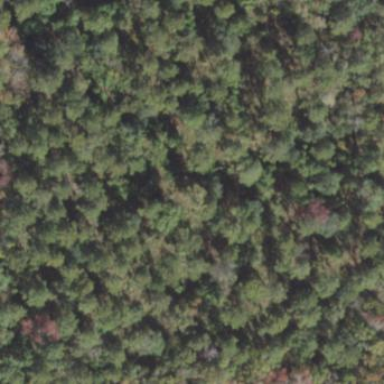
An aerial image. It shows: Woodland with needle-leaved trees.